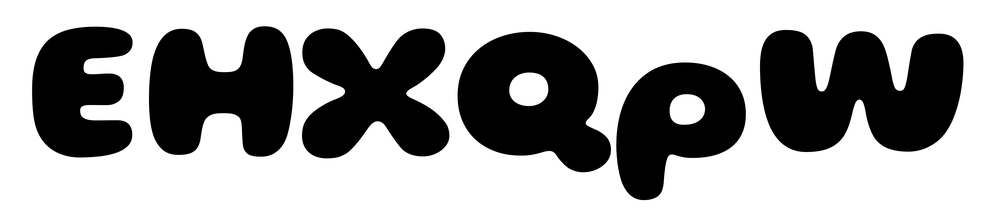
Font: Gluten_ExtraBold